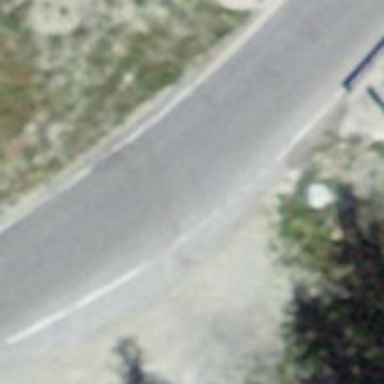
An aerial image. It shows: Tertiary road passing over bridge.